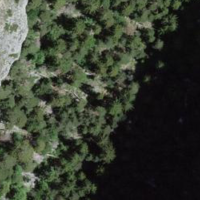
EUNIS habitat code: 43
Species observed at this site:
Tachymarptis melba